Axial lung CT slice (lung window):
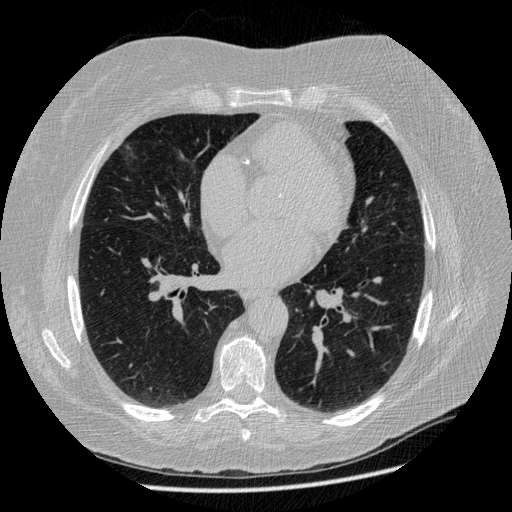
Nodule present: no